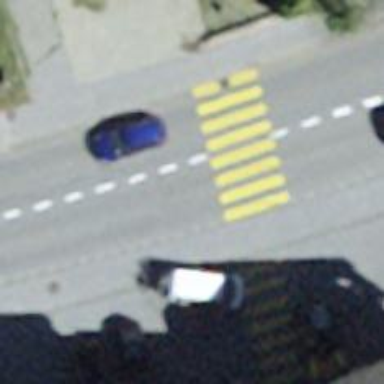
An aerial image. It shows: Uncontrolled zebra crossing on the road.